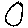
Label: circle